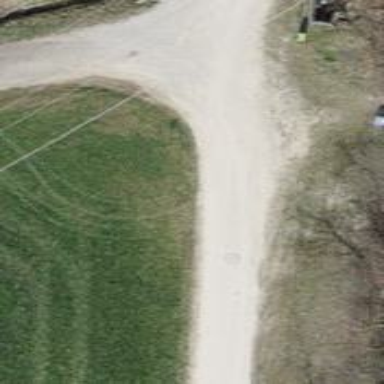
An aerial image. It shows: Gravel track with grade 2 tracktype.